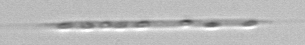
Label: Rhizosolenia